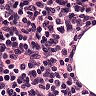
Metastatic tissue present: no